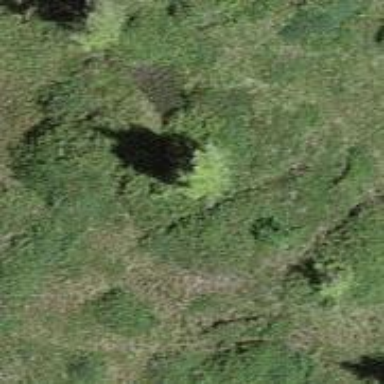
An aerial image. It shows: Single tag "natural: tree."